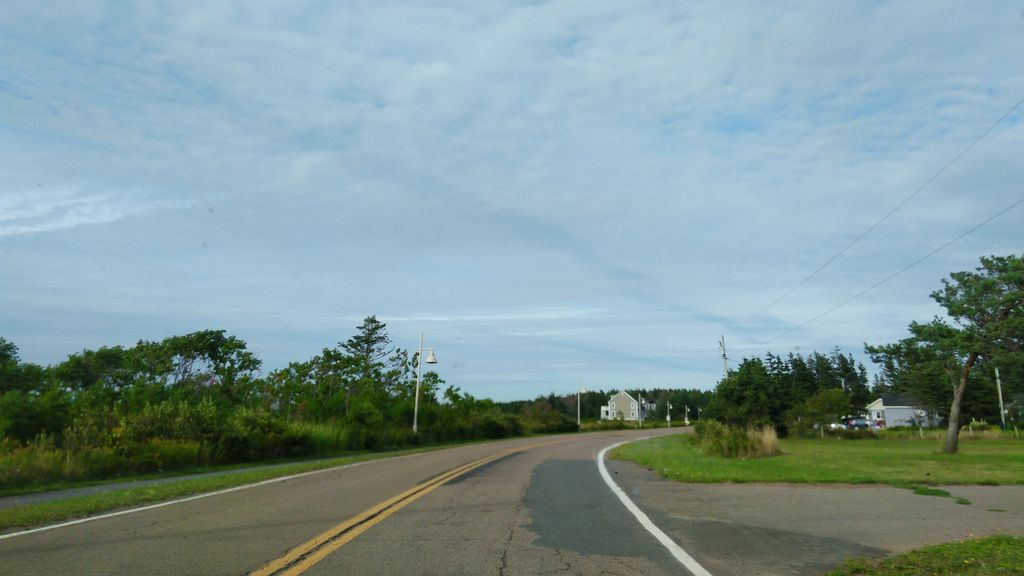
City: charlottetown